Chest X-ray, AP view. Patient: 63 years old, sex M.
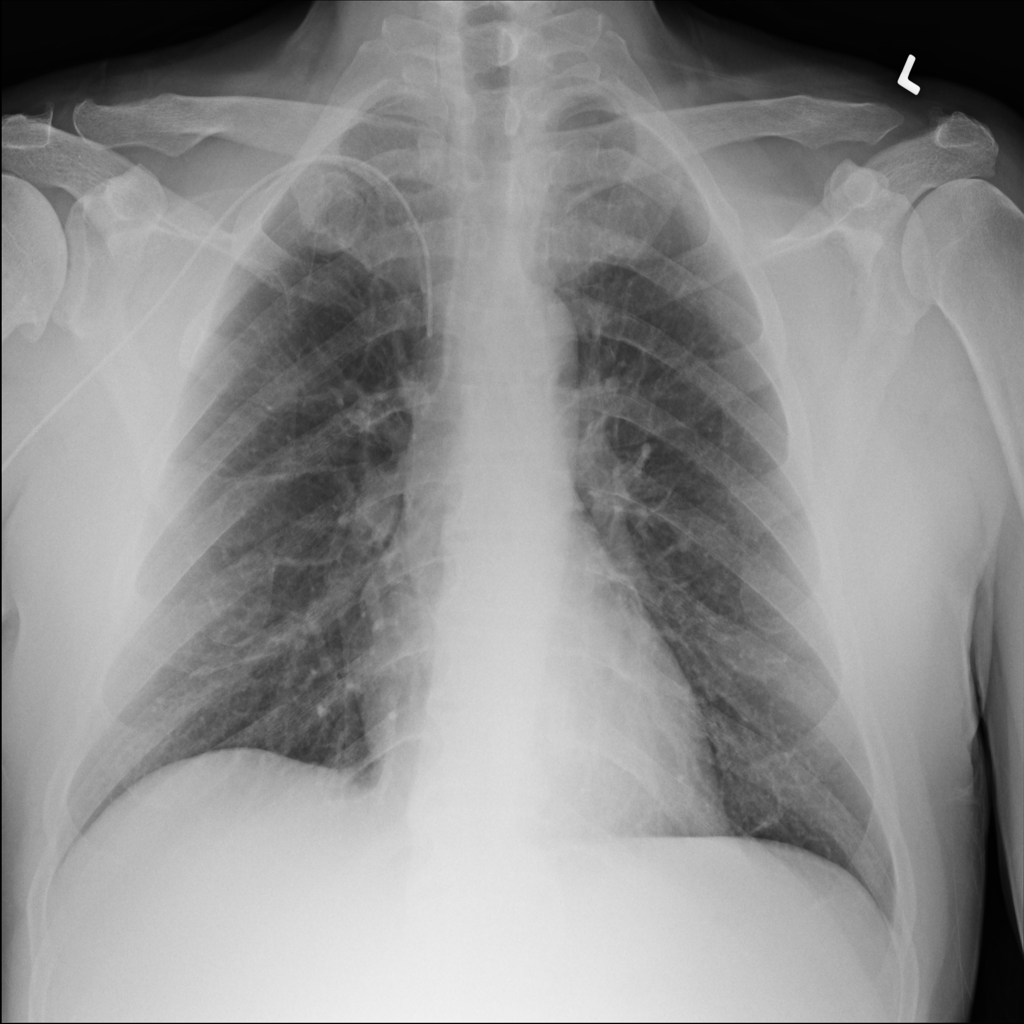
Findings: No Finding